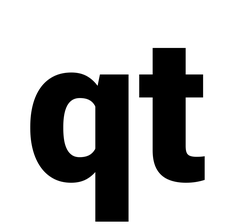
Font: Roboto_Black